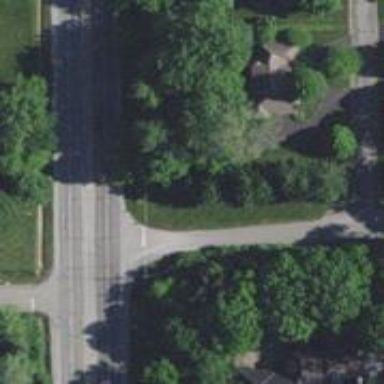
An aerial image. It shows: Stop road.